【题型】解答题　【知识点】立体几何　【难度】easy
如图，在长方体 $ABCD-A_1B_1C_1D_1$ 中，$AB=2$，$BC=BB_1=\sqrt{2}$，$P$ 是 $B_1C$ 上一动点，求 $BP+PA_1$ 的最小值．

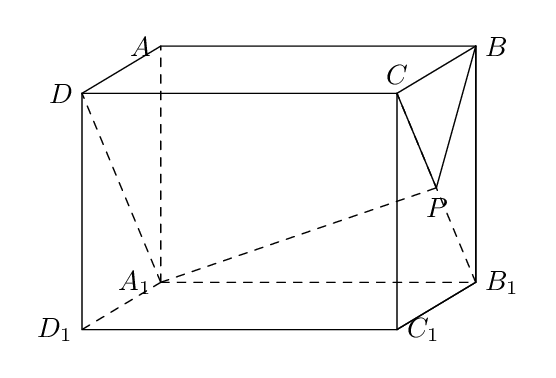
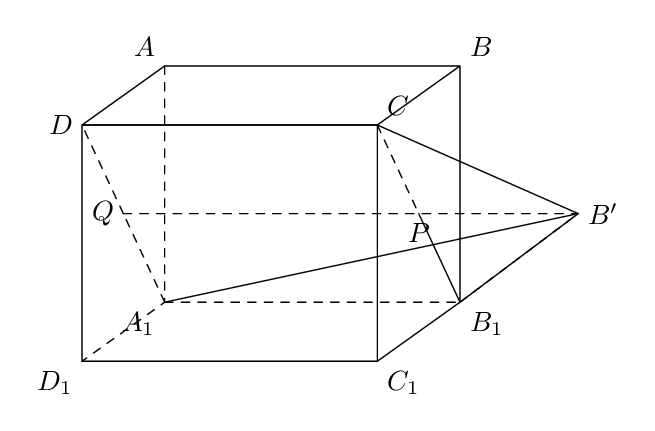
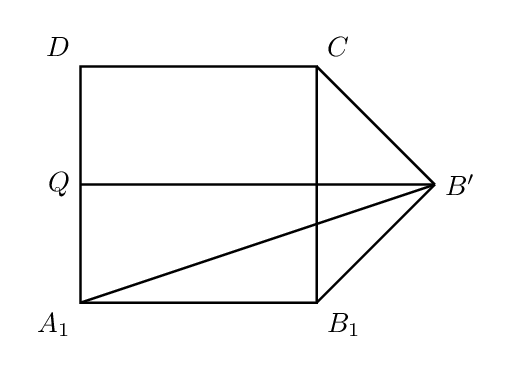
【解答】

\textbf{【答案】} $\sqrt{10}$

\vspace{10pt}

\textbf{【分析】} 将 $\triangle BB_1C$ 沿 $B_1C$ 为轴旋转至与平面 $A_1B_1CD$ 共面，可得 $\triangle B'B_1C$，利用 $BP+PA_1=B'P+PA_1 \ge B'A_1$ 求解即可．

\vspace{10pt}

\textbf{【详解】} 如图，将 $\triangle BB_1C$ 以 $B_1C$ 为轴旋转至与平面 $A_1B_1CD$ 共面位置，旋转后的点 $B$ 记为 $B'$，

由图可知 $BP+PA_1=B'P+PA_1 \ge B'A_1$，

取 $A_1D$ 的中点 $Q$，连结 $B'Q$，

由已知条件可知 $B'Q=3$，$A_1Q=1$，

根据勾股定理可得 $B'A_1=\sqrt{10}$，

即 $BP+PA_1$ 的最小值为 $\sqrt{10}$．